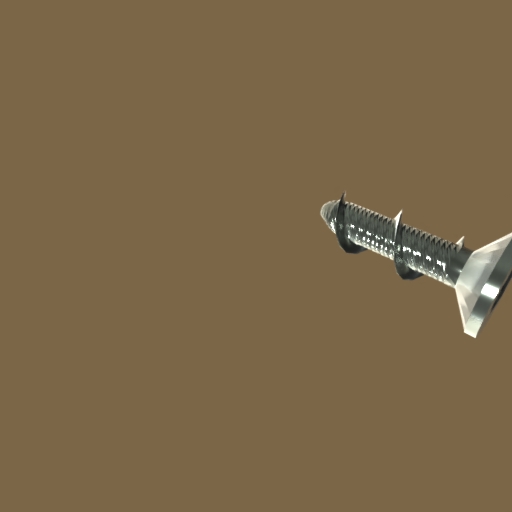
Label: screw